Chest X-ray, PA view. Patient: 40 years old, sex F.
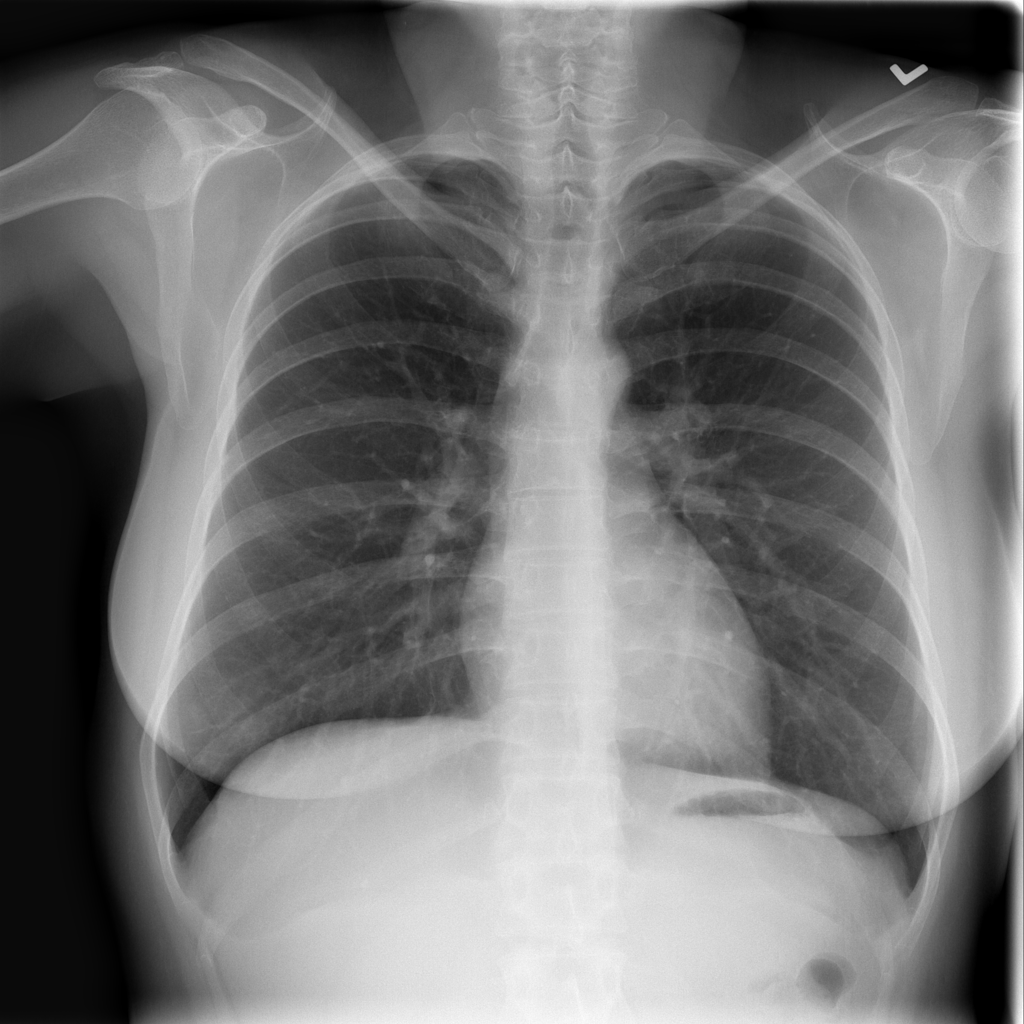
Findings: Infiltration